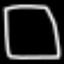
Label: square